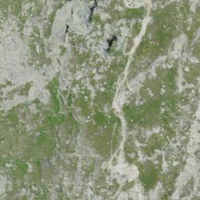
EUNIS habitat code: 31
Species observed at this site:
Silene acaulis